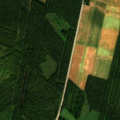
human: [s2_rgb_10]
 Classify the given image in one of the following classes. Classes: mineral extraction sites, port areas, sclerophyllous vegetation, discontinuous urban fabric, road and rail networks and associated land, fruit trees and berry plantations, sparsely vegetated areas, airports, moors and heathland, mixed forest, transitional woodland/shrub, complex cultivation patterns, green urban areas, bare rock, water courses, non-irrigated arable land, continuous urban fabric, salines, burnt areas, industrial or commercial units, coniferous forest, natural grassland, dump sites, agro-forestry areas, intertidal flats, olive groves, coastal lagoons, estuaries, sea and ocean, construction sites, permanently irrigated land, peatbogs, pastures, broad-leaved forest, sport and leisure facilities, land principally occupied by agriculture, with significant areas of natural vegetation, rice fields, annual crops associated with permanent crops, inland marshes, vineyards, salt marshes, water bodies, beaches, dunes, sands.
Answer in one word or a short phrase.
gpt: non-irrigated arable land, coniferous forest, mixed forest